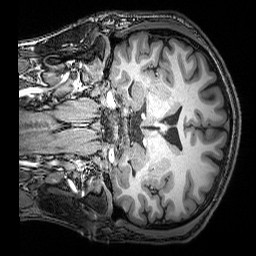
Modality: T1w
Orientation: coronal
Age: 30
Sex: male
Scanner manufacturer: siemens
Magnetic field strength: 3 T
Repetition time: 2.53 s
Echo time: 0.00388 s